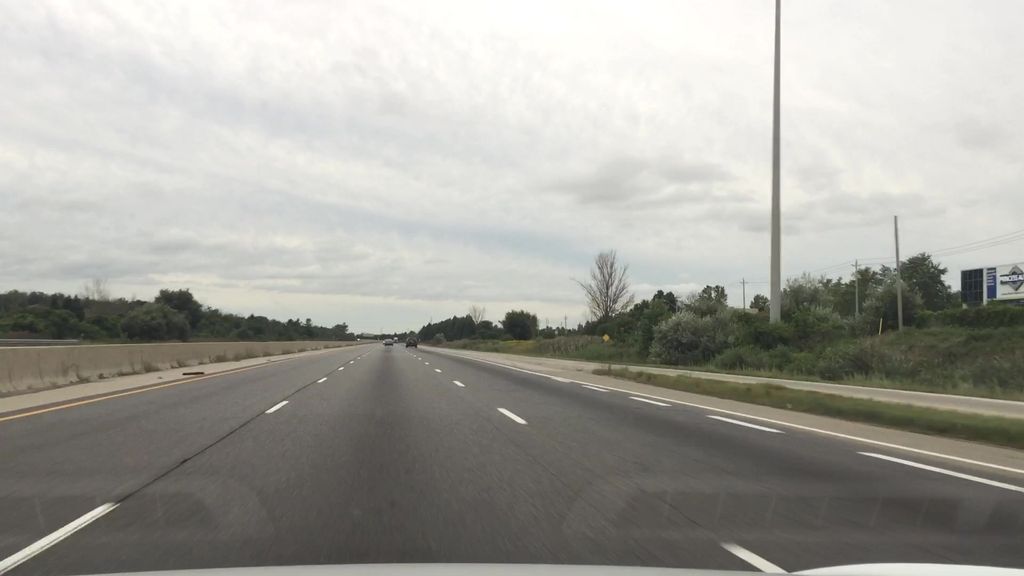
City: kitchener-waterloo